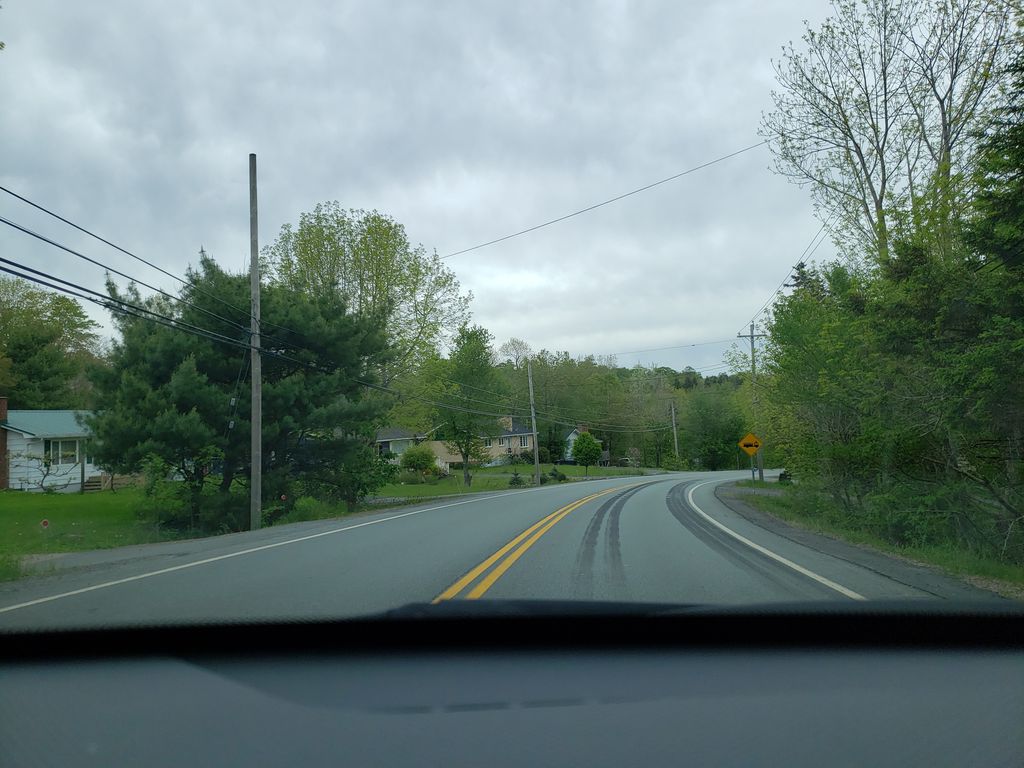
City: halifax